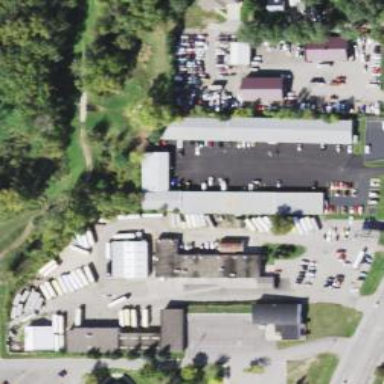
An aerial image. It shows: This industrial area is designated for bus garages and service center.